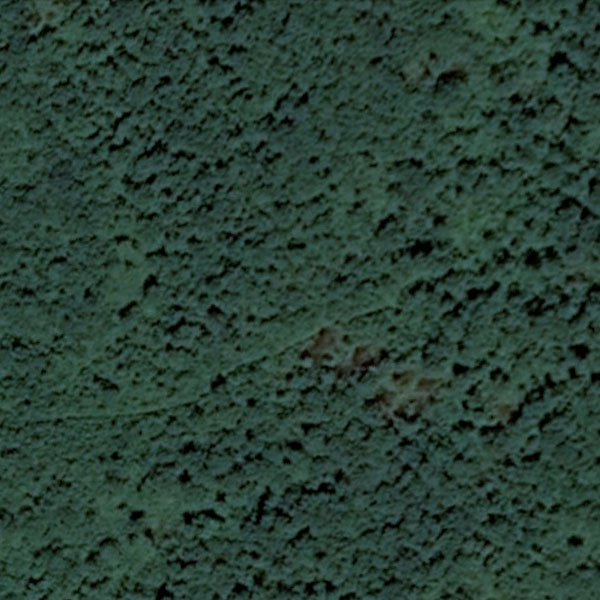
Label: Forest